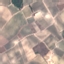
Land use / land cover: PermanentCrop